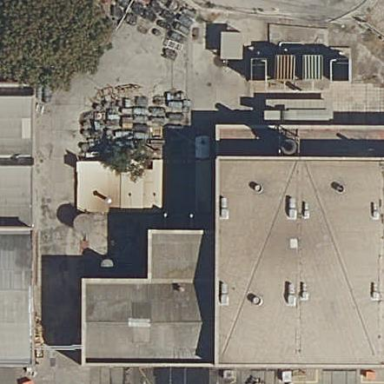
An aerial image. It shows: Industrial building.